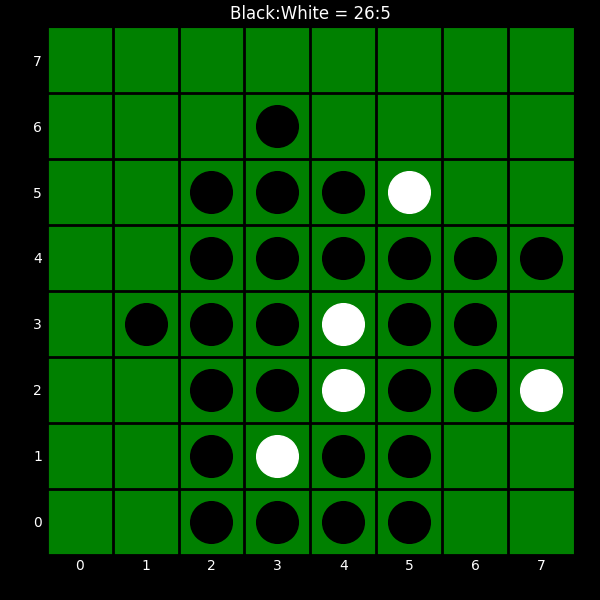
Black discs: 26
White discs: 5